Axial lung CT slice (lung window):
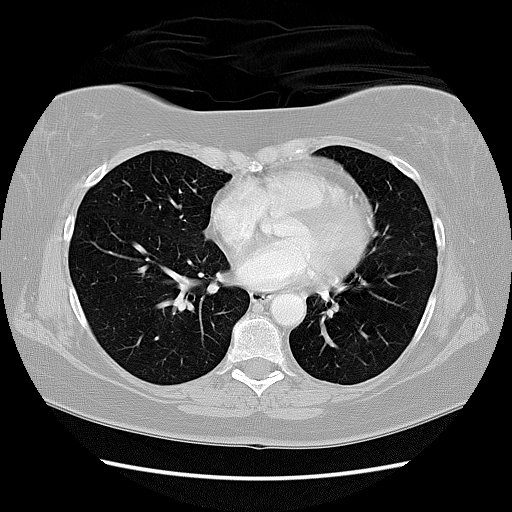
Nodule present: no